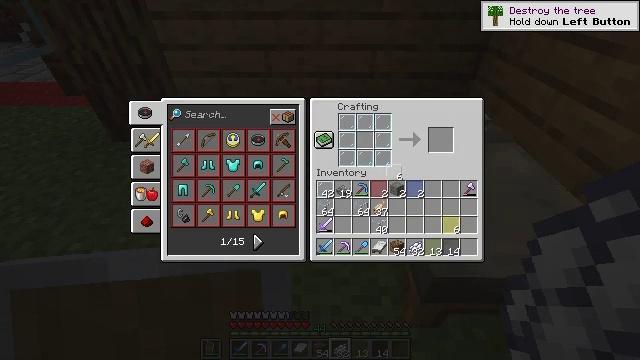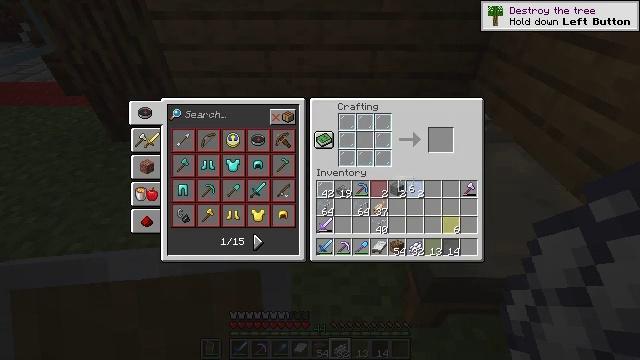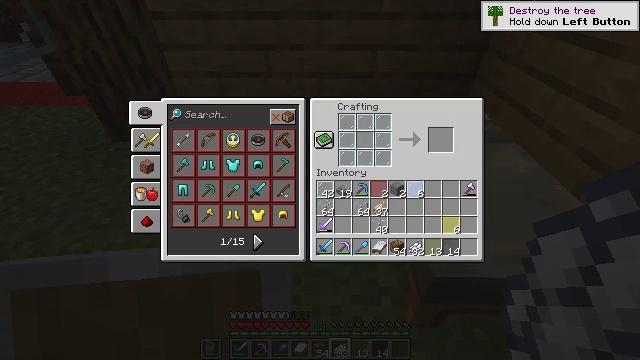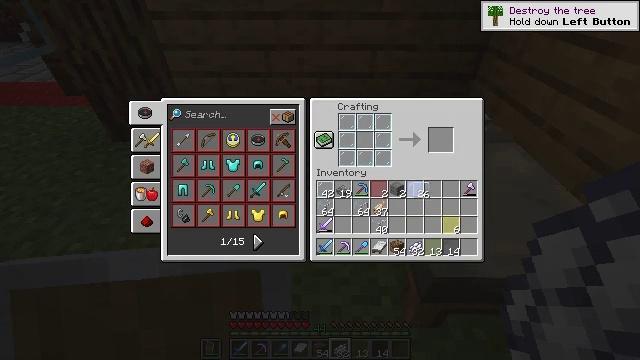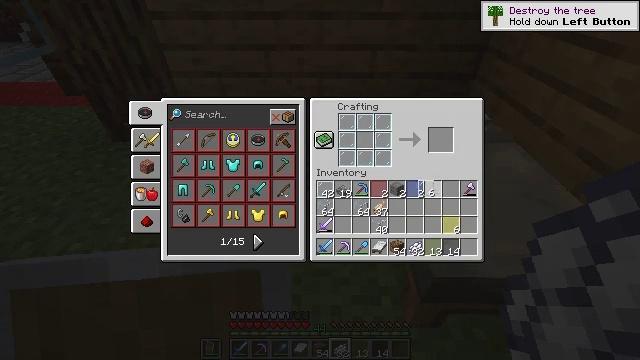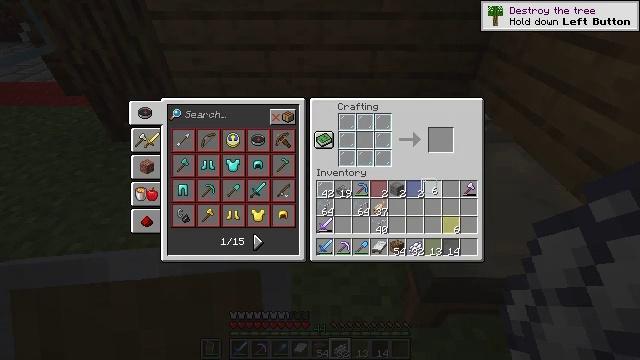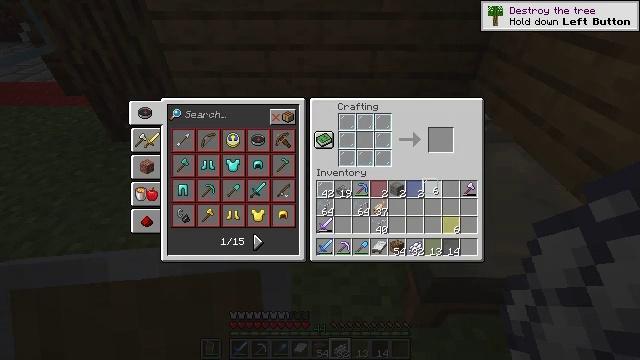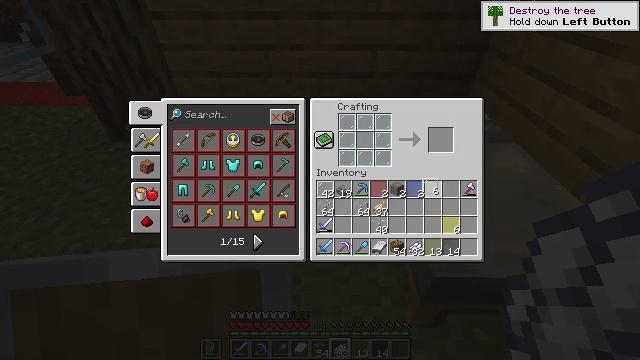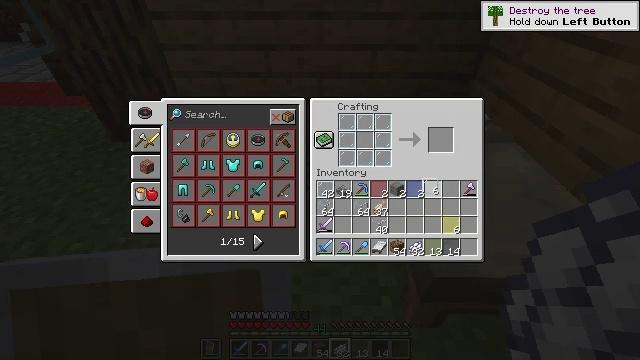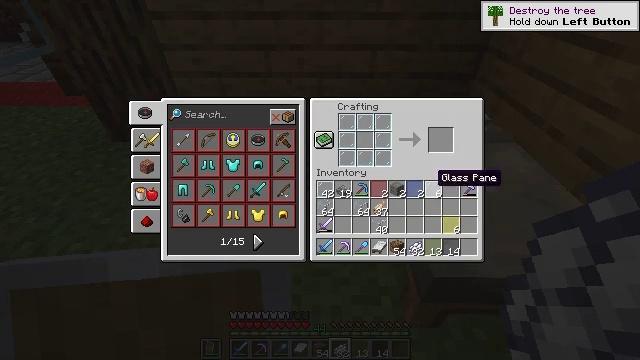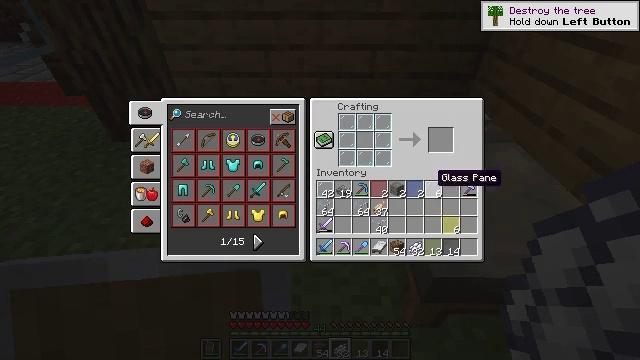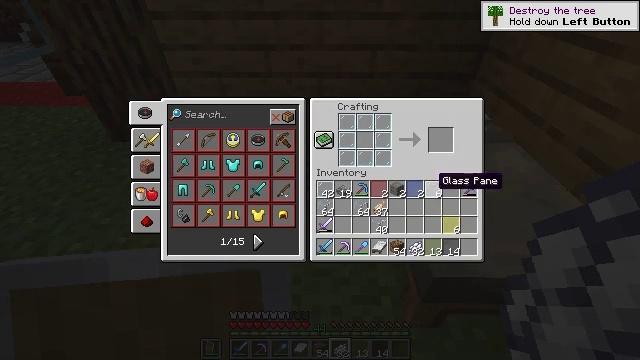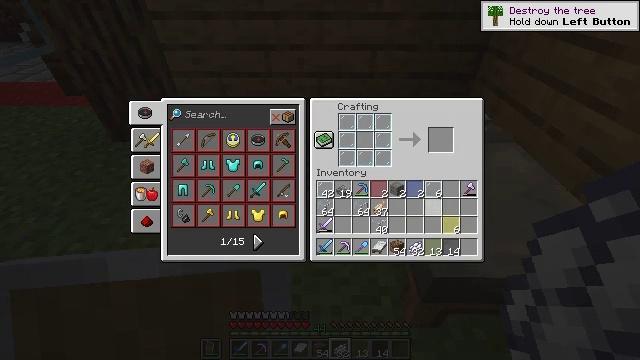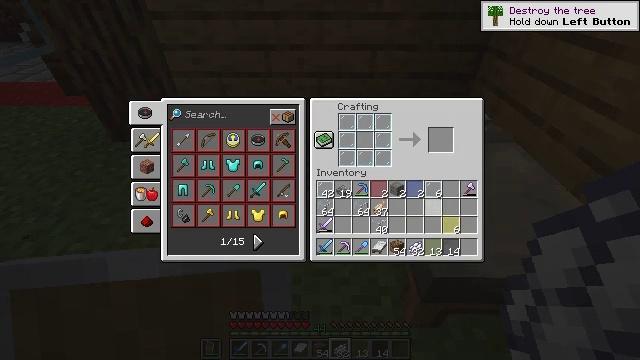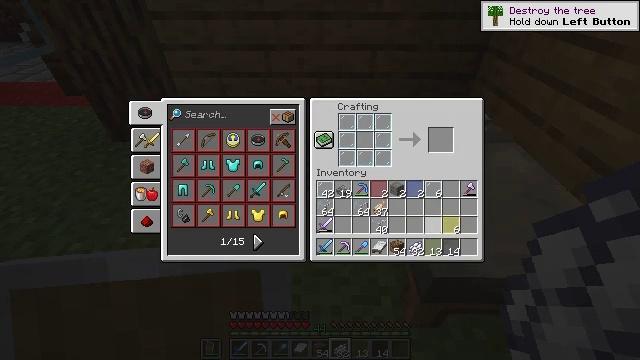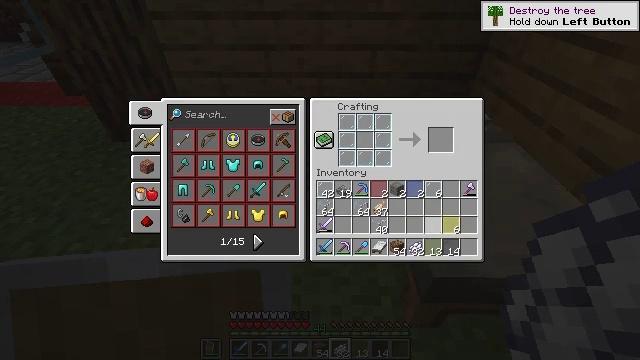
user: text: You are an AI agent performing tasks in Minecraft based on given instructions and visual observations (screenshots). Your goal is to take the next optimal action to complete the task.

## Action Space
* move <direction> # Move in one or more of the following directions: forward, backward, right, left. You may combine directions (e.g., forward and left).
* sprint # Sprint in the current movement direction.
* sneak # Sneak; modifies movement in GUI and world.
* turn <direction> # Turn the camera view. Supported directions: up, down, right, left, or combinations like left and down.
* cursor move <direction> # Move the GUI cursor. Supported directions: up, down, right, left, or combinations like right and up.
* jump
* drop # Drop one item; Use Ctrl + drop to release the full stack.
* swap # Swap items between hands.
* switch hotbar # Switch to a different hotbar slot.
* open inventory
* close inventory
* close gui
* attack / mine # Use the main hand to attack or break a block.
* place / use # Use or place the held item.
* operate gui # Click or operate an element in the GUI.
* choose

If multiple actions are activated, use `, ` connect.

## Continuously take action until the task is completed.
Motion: motion action
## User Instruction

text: Interact with a crafting table to craft white stained glass pane.
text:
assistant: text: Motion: cursor move right and down
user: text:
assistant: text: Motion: cursor move right
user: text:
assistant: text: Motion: no_op
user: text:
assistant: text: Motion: no_op
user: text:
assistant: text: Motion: no_op
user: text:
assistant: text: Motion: operate gui
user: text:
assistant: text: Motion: operate gui
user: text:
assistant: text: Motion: operate gui
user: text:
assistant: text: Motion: no_op
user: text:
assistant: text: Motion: no_op
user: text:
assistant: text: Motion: no_op
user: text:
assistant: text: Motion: cursor move down
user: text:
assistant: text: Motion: cursor move down
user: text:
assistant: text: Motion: cursor move down
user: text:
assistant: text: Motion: no_op
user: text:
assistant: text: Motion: cursor move down
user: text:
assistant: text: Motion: cursor move down
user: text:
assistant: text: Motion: no_op
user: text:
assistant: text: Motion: no_op
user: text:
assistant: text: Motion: no_op
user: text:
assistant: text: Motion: no_op
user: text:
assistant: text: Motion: no_op
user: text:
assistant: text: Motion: no_op
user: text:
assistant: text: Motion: no_op
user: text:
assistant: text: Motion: no_op
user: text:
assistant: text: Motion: no_op
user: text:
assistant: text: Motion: no_op
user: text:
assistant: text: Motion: no_op
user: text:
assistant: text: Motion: no_op
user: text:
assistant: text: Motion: operate gui